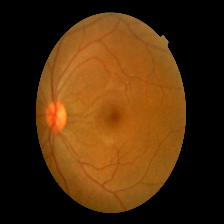
Diabetic retinopathy grade: Mild